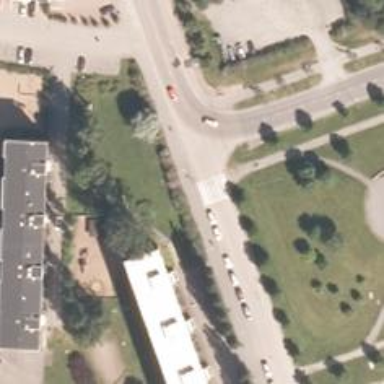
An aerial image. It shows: Asphalt cycleway.